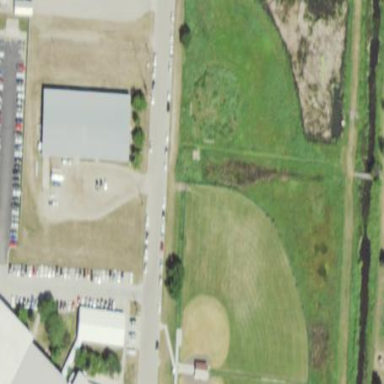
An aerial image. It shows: Baseball pitch for leisure land.